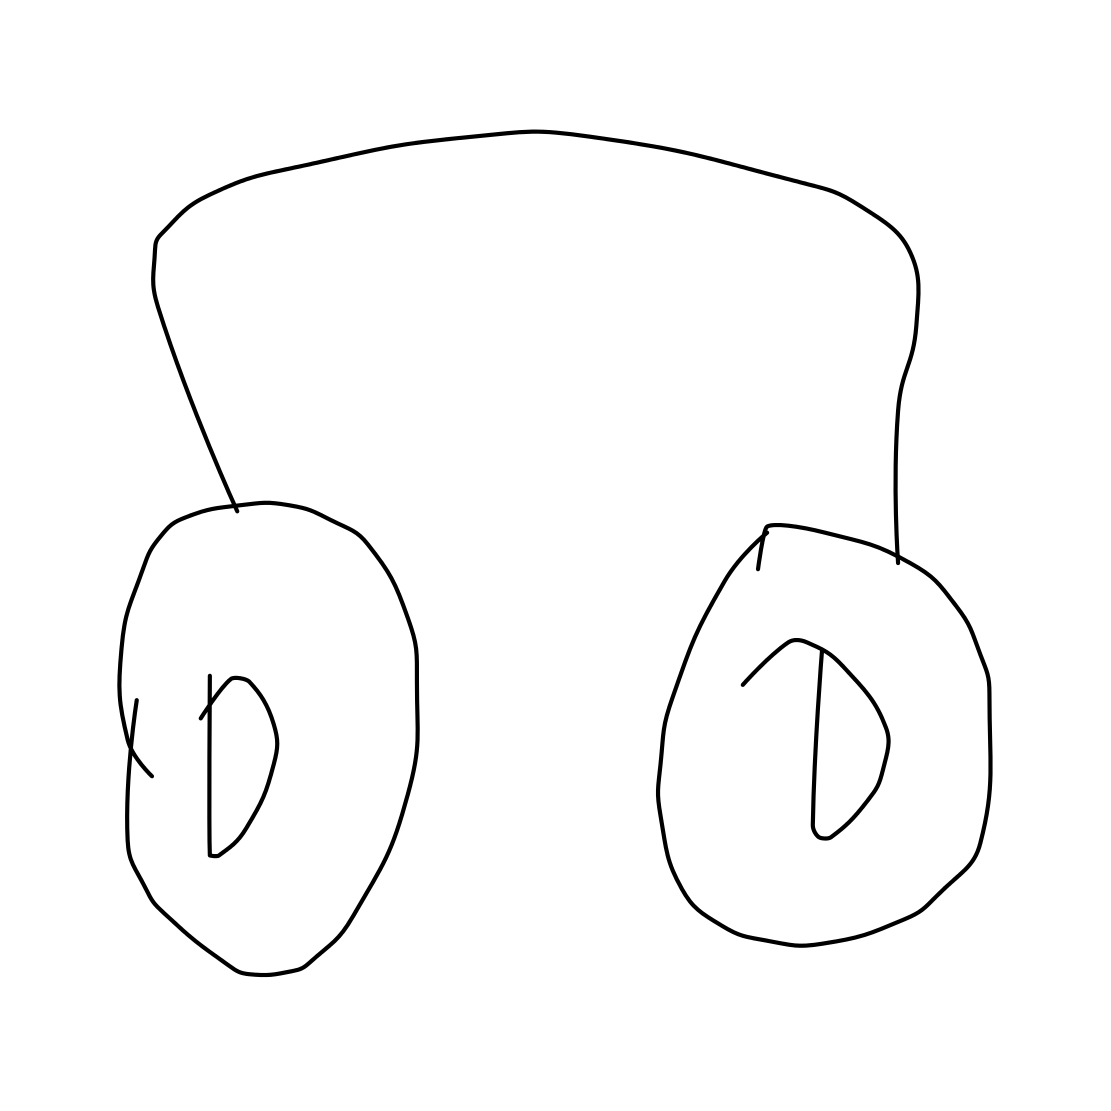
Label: head-phones